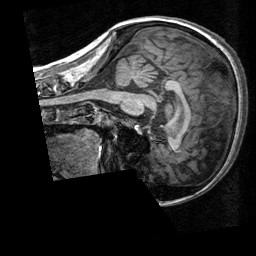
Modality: T1w
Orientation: sagittal
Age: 22
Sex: female
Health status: healthy
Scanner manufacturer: siemens
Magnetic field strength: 3 T
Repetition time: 2.3 s
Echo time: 0.00303 s